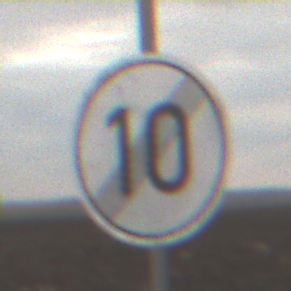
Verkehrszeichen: EndeGeschwindigkeit10
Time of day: MorningAfternoon
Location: Outdoor (Nature)
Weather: Overcast
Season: NotSpecified
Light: Natural